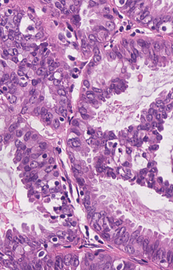
Tumor epithelial tissue: yes
Tumor-associated stroma tissue: yes
Normal tissue: no